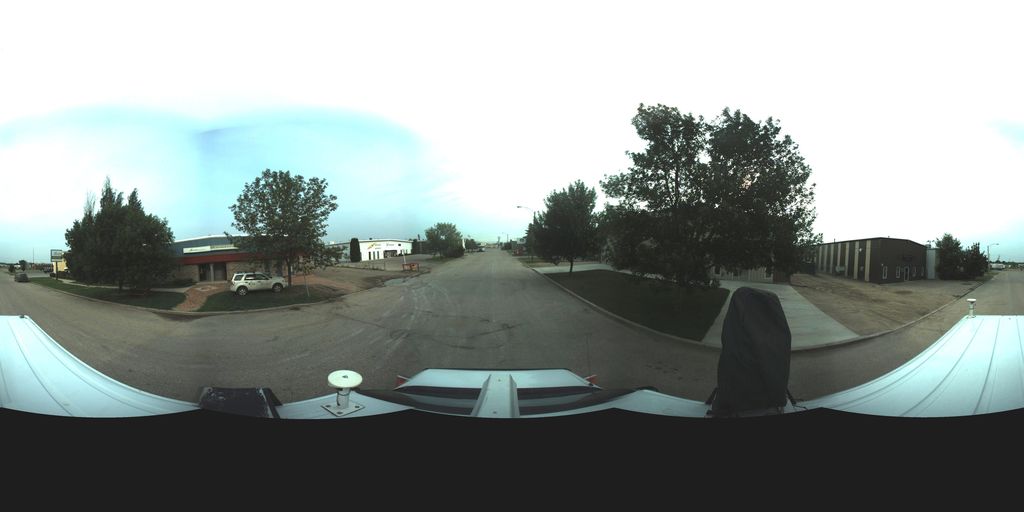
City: saskatoon